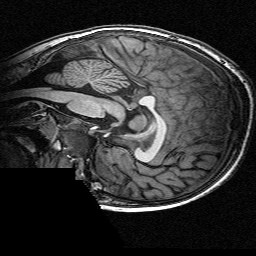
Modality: T1w
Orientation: sagittal
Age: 9
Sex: female
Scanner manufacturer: siemens
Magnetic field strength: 3 T
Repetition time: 2.3 s
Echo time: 0.00336 s